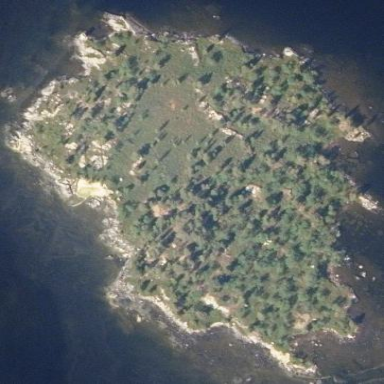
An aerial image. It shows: Islet.